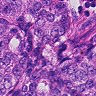
Metastatic tissue present: yes